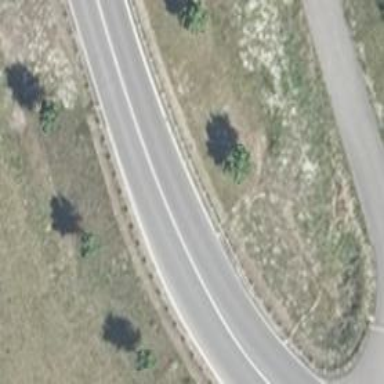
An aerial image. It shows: Motorroad with trunk link.